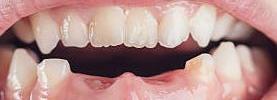
Condition: hypodontia